Question: I have this following sample code
'''
public static void Method()
{
AutoResetEvent autoReset = new AutoResetEvent(false);
bool canceled = false;
new Thread(() =>
{
Thread.Sleep(1000);
canceled = true;
autoReset.Set();
}).Start();
do
{
Console.WriteLine("Doing something");
} while (autoReset.WaitOne() && !canceled);
Console.WriteLine("Completed");
}
'''
And I'm trying to achived 100% code coverage. So I just made a simple Test (that test nothing, but that is not the point), ran it and analysed the code coverage :
'''
[TestMethod]
public void TestMethod1()
{
Program.Method();
}
'''
The code coverage gave me that only a portion of the 'while' line was executed :

After some research, I tried to decompile the code and found out that the compiler was changing my 'do while' to :
'''
do
{
Console.WriteLine("Doing something");
flag = (!autoResetEvent.WaitOne() ? false : !flag1);
}
while (flag);
'''
So the 'false' in the conditional operator is never tested (and is impossible to test <URL>. A simple solution is just to move out the 'WaitOne' of the 'while' condition and inside the 'do'. So my questions are :
1. Why is the compiler changing the and condition to a conditional operator?
2. Is there a way to prevent the compiler doing this by keeping the condition like it is in the while and without affecting how the rest of the code is compiled? In reality, the condition in the while is more complex than this. It would be simpler and more readable to just keep it like this.
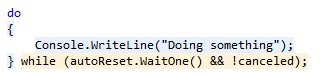
Answer: The '&&' operator in C# a conditional operator, or more commonly known as a . The right-hand-side operand is only evaluated if the left-hand-side evaluates to 'true'. This means even if you don't see it in the source code, a branch exists in the compiled code to bypass the evaluation of the right-hand-side any time the left-hand-side is 'false'.
This can impact code coverage in many ways. If you are measuring by <URL>, you might not need to do anything at all to achieve 100% coverage.